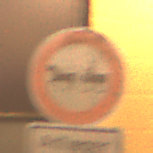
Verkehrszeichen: VerbotGespannfuhrwerke
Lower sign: PersonengruppenFrei1
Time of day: Night
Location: Outdoor (Urban)
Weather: Clear
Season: NotSpecified
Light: Artificial